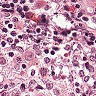
Metastatic tissue present: no